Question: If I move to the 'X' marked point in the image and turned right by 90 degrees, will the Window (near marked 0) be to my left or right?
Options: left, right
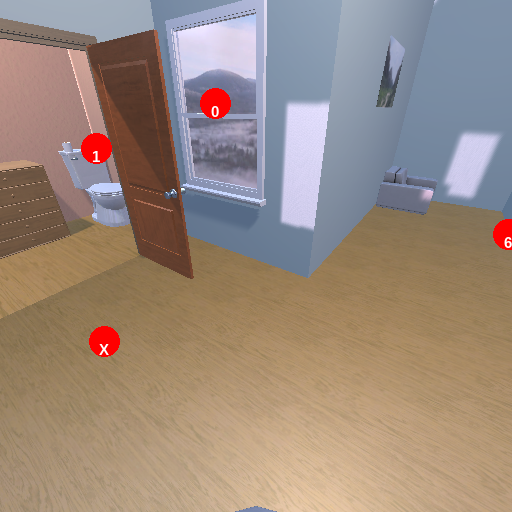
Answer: left